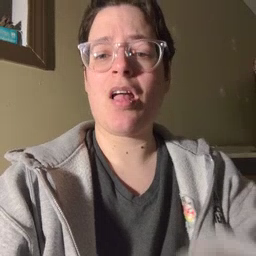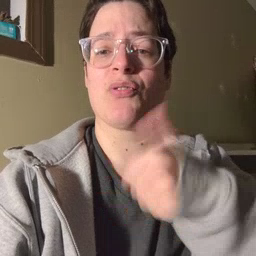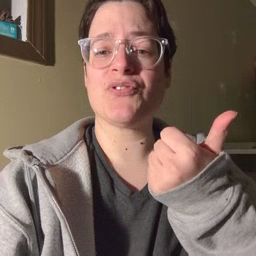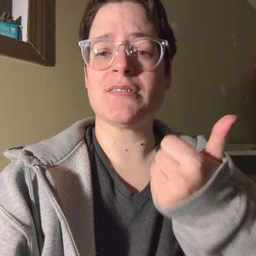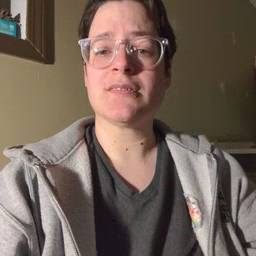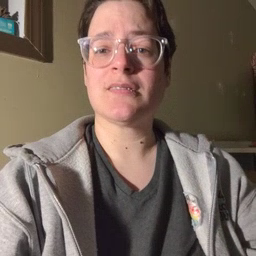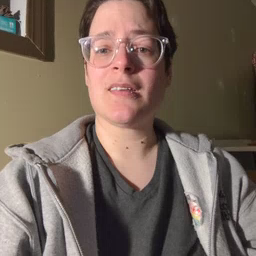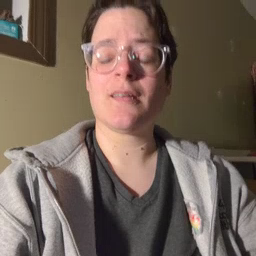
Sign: another